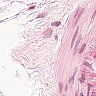
Metastatic tissue present: no